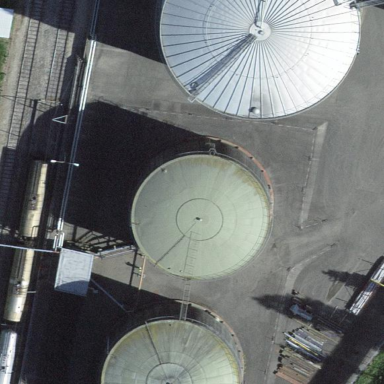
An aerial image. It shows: Building with storage tank.